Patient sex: M
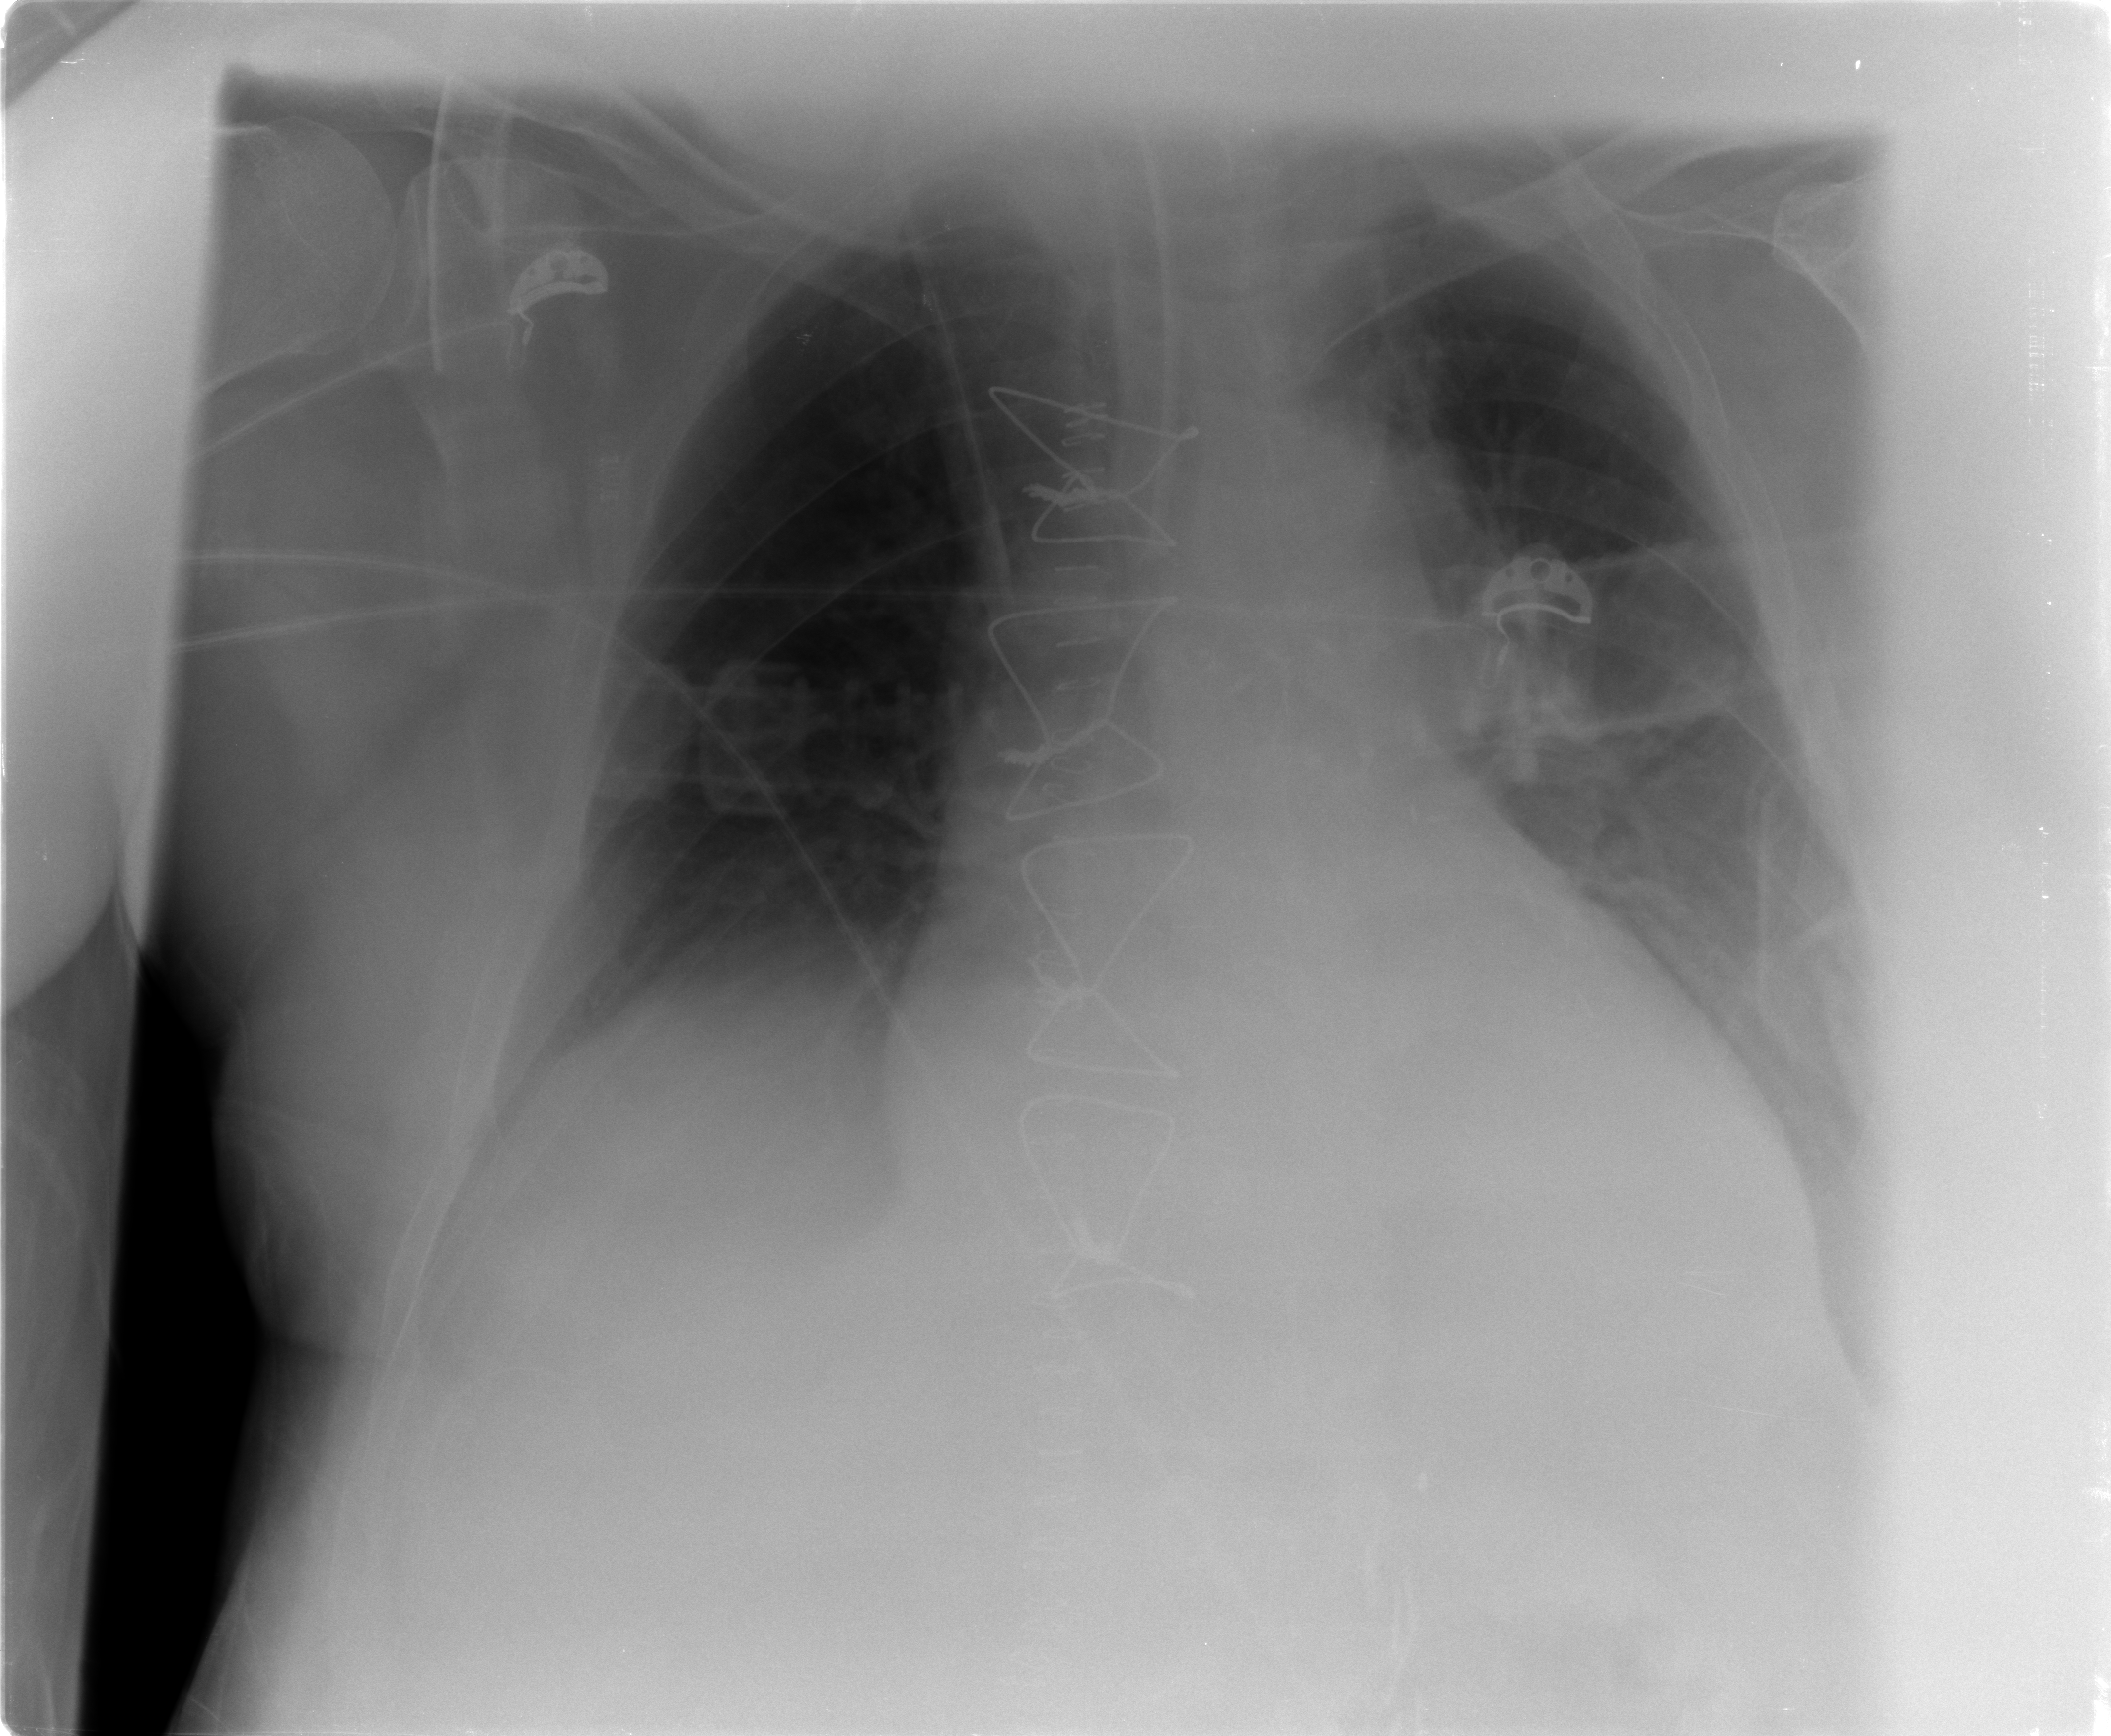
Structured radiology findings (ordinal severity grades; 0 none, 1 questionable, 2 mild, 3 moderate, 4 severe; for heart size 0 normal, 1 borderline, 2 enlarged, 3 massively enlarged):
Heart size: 2
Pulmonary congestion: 0
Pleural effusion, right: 2
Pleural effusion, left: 3
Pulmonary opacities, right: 0
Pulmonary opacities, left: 0
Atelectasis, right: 2
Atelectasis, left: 2